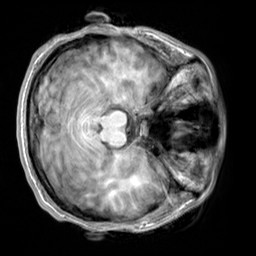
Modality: T1w
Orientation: axial
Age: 23
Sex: male
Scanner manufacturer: siemens
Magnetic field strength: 3 T
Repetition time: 2.3 s
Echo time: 0.00303 s